Question: I've created a Tree structure following <URL>.
The nodes are added successfully but the parent field is empty and I can't add a child to any node using the add.ctp view!
How can I fill this field with category names already exist in table? Shouldn't it load them automatically? As you see in the picture the Parent field is empty!

Thanks for any help in advance.
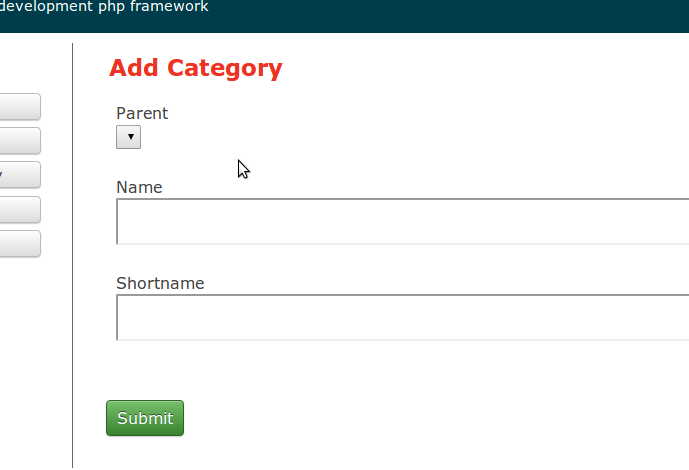
Answer: If your field in form is parent_id you should have $parents aviable in the view. So propably in Category add action you should do:
'''
$parents = $this->Category->Parent->find('list');
$this->set(compact('parents'));
'''
notice that '$this->Category->Parent' would only work if you have proper relation set in the Category model...